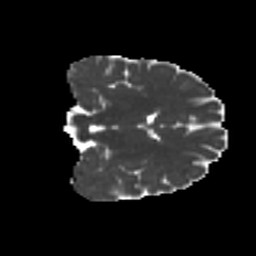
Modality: MD
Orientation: coronal
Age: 25
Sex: male
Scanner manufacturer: ge
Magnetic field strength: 3 T
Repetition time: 7.8 s
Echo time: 0.061 s